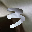
Label: 3